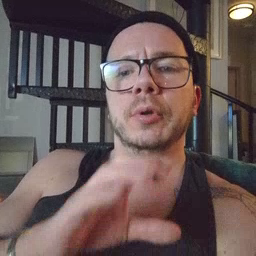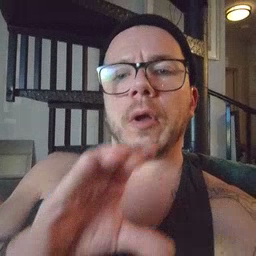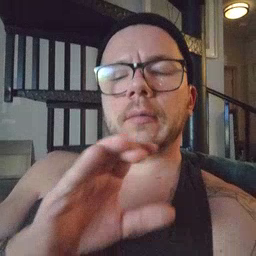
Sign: chocolate